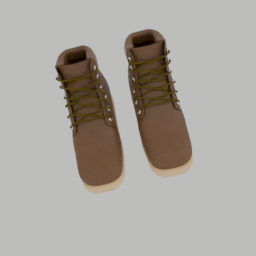
Label: people